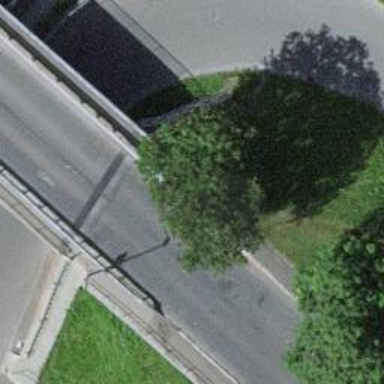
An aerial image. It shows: Guard rail.